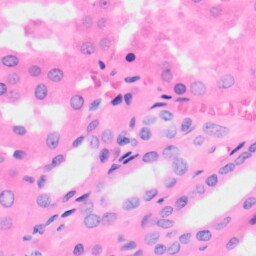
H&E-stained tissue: Kidney